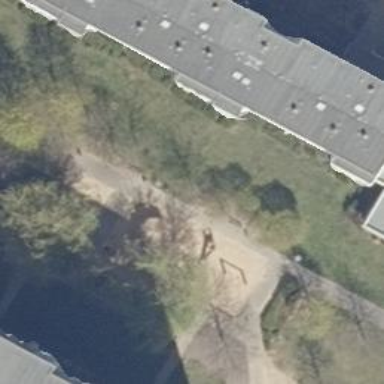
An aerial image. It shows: Playground featuring climbing wall.